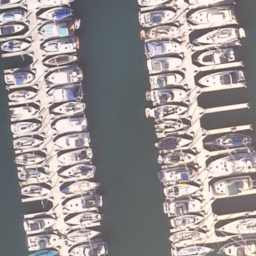
Label: harbor